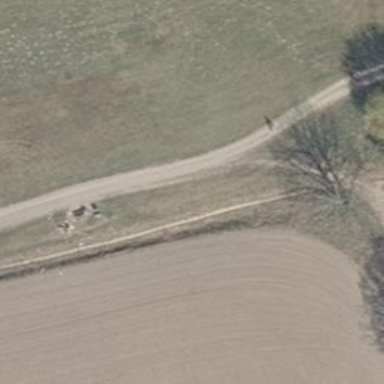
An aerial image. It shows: Bridleway with sandy surface of grade3 tracktype.